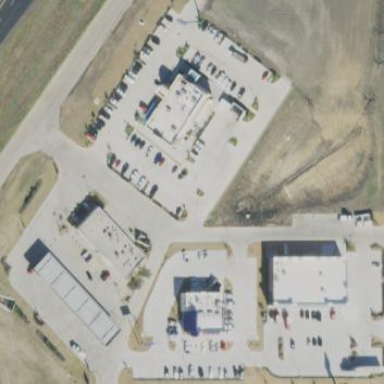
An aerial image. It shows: Retail area.